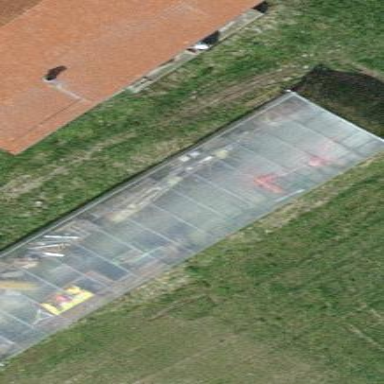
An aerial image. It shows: Greenhouse.